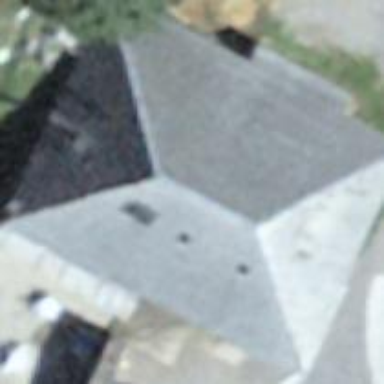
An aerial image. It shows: Building with hipped roof shape.